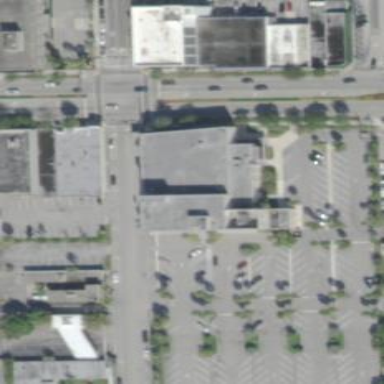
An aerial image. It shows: Bank building.